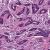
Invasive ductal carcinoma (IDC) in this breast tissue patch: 1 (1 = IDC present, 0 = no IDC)